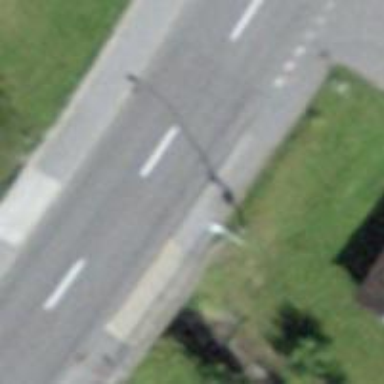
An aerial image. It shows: Bus stop along the road.